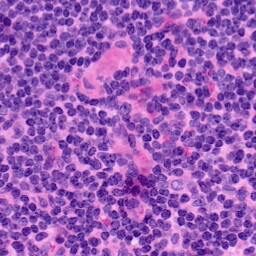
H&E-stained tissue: LymphNode